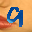
Label: 9